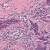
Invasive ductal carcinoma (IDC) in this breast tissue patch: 1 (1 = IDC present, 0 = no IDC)